Interaction volume radius: 10 \u00c5
Interaction volume height: 20 \u00c5
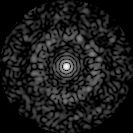
Disorder parameter: 0.8391